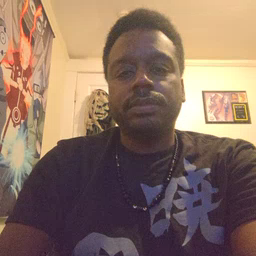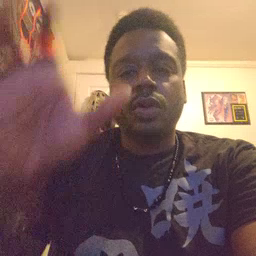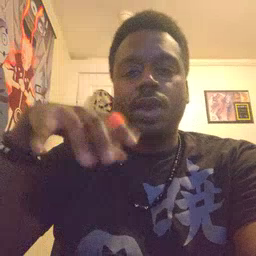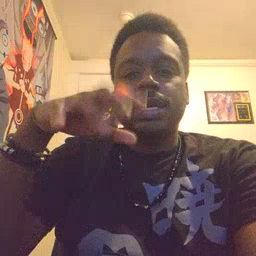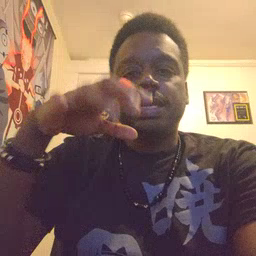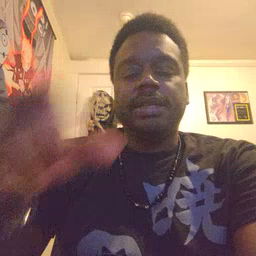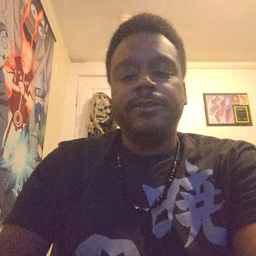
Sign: rain